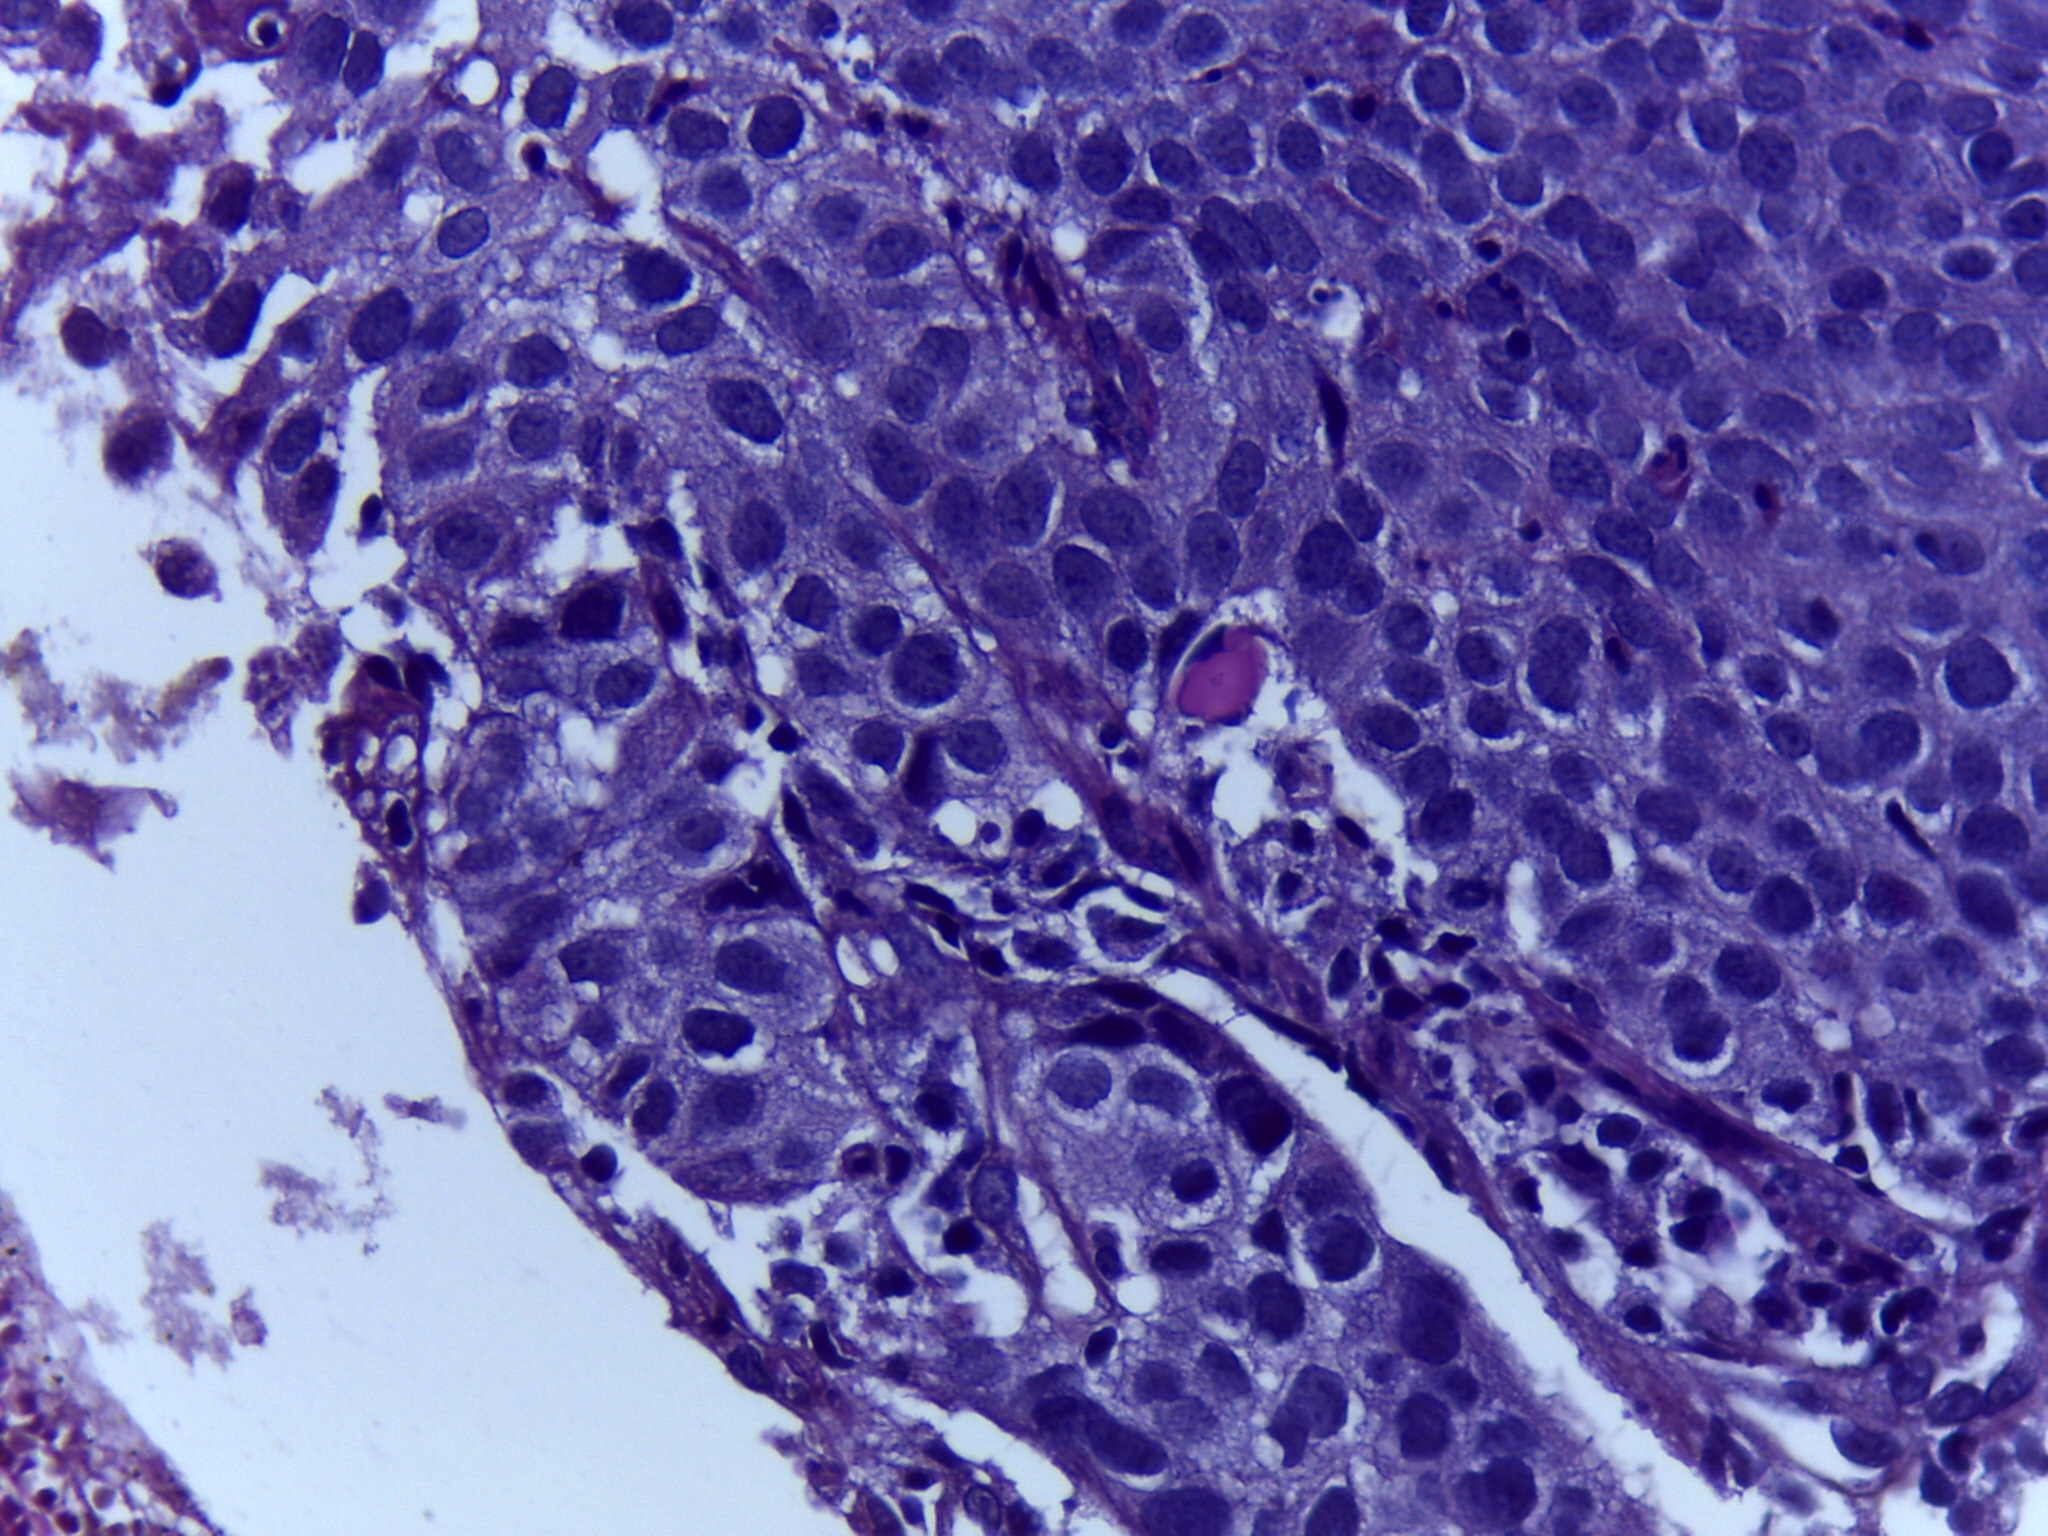
Diagnosis: OSCC